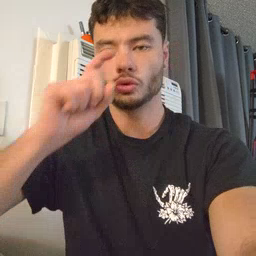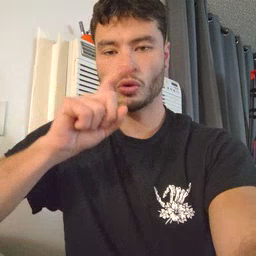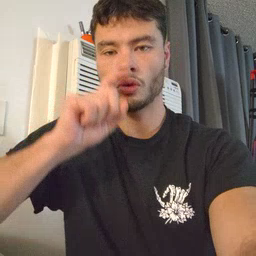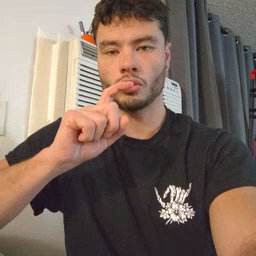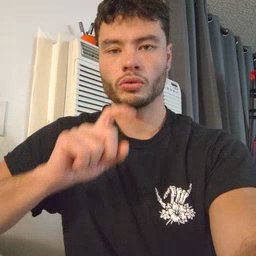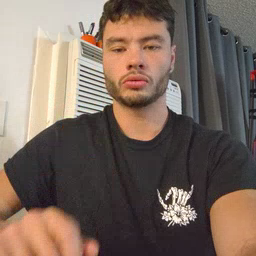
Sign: doll